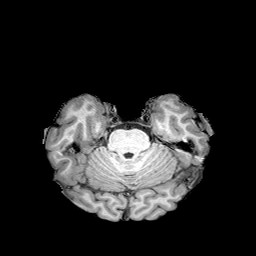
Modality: T1w
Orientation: coronal
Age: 26
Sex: female
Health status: healthy